Question: I am doing yuv to rgb conversion using opengl shaders. But its only show green and pink colors. I am using ffmpeg to decode movie. I am beginner in this, so have no idea how to solve it. ffmpeg give me three buffers of yuv. I am directly assigning these buffers to three textures.
Here are shaders I am using.
'''
static const char* VERTEX_SHADER =
"attribute vec4 vPosition;
"
"attribute vec2 a_texCoord;
"
"varying vec2 tc;
"
"uniform mat4 u_mvpMat;
"
"void main()
"
"{
"
" gl_Position = u_mvpMat * vPosition;
"
" tc = a_texCoord;
"
"}
";
static const char* YUV_FRAG_SHADER =
"#ifdef GL_ES
"
"precision highp float;
"
"#endif
"
"varying vec2 tc;
"
"uniform sampler2D TextureY;
"
"uniform sampler2D TextureU;
"
"uniform sampler2D TextureV;
"
"uniform float imageWidth;
"
"uniform float imageHeight;
"
"void main(void)
"
"{
"
"float nx, ny;
"
"vec3 yuv;
"
"vec3 rgb;
"
"nx = tc.x;
"
"ny = tc.y;
"
"yuv.x = texture2D(TextureY, tc).r;
"
"yuv.y = texture2D(TextureU, vec2(nx/2.0, ny/2.0)).r - 0.5;
"
"yuv.z = texture2D(TextureV, vec2(nx/2.0, ny/2.0)).r - 0.5;
"
// Using BT.709 which is the standard for HDTV
"rgb = mat3( 1, 1, 1,
"
"0, -0.18732, 1.8556,
"
"1.57481, -0.46813, 0)*yuv;
"
// BT.601, which is the standard for SDTV is provided as a reference
//"rgb = mat3( 1, 1, 1,
"
// "0, -0.34413, 1.772,
"
// "1.402, -0.71414, 0) * yuv;
"
"gl_FragColor = vec4(rgb, 1.0);
"
"}
";
'''
Output:

What wrong am I doing? Please help me out with this.
Thank You.
While debugging ffmpeg decoding, I found that ffmpeg decoder give PIX_FMT_YUV420P output format. Do I have to make some tweaks to get correct image colors?
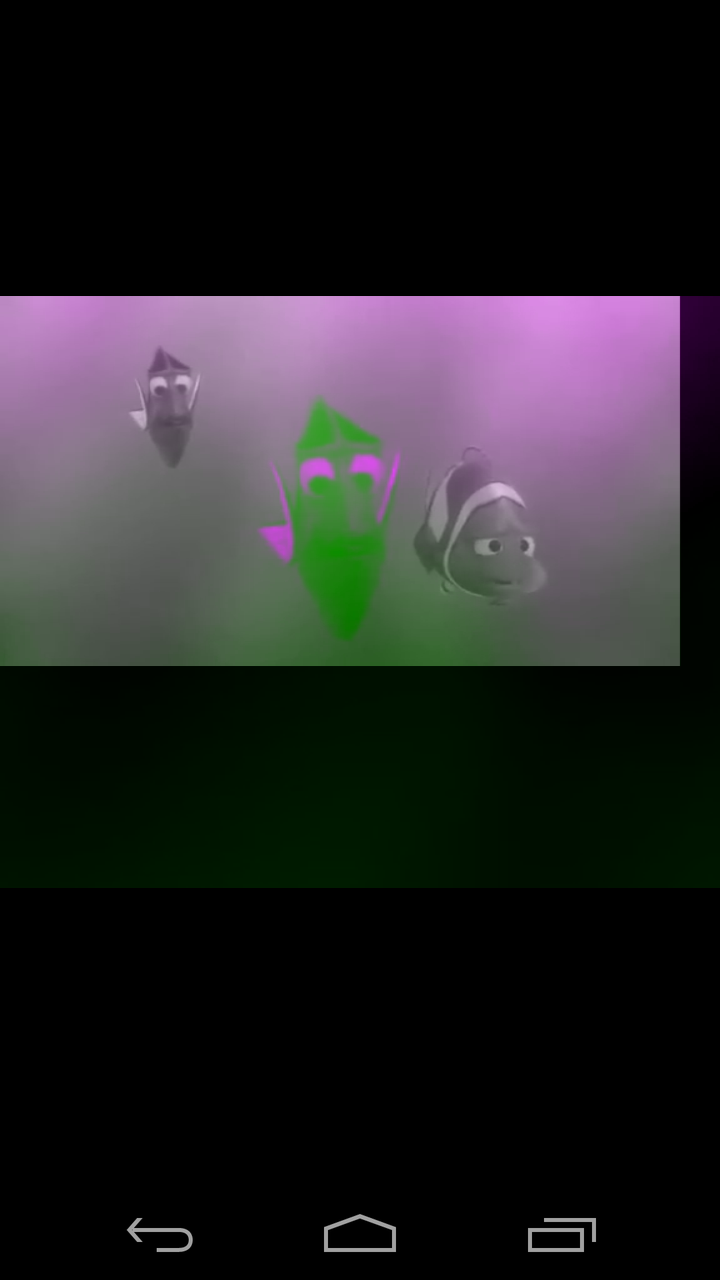
Answer: I'm not sure about this transformation:
'''
"rgb = mat3( 1, 1, 1,
"
"0, -0.18732, 1.8556,
"
"1.57481, -0.46813, 0)*yuv;
"
'''
In refreshing my memory on matrix * vector operations in GLSL <URL> * yuv' means:
'''
r = y * 1 + u * 1 + v * 1
g = y * 0 + u * -0.18732 + v * 1.8556
b = y * 1.57481 + u * -0.46813 + v * 0
'''
And these conversions are very incorrect.
As another reference, here's a small, complete, sample GLSL shader program that converts YUV -> RGB that may be of some guidance: <URL>